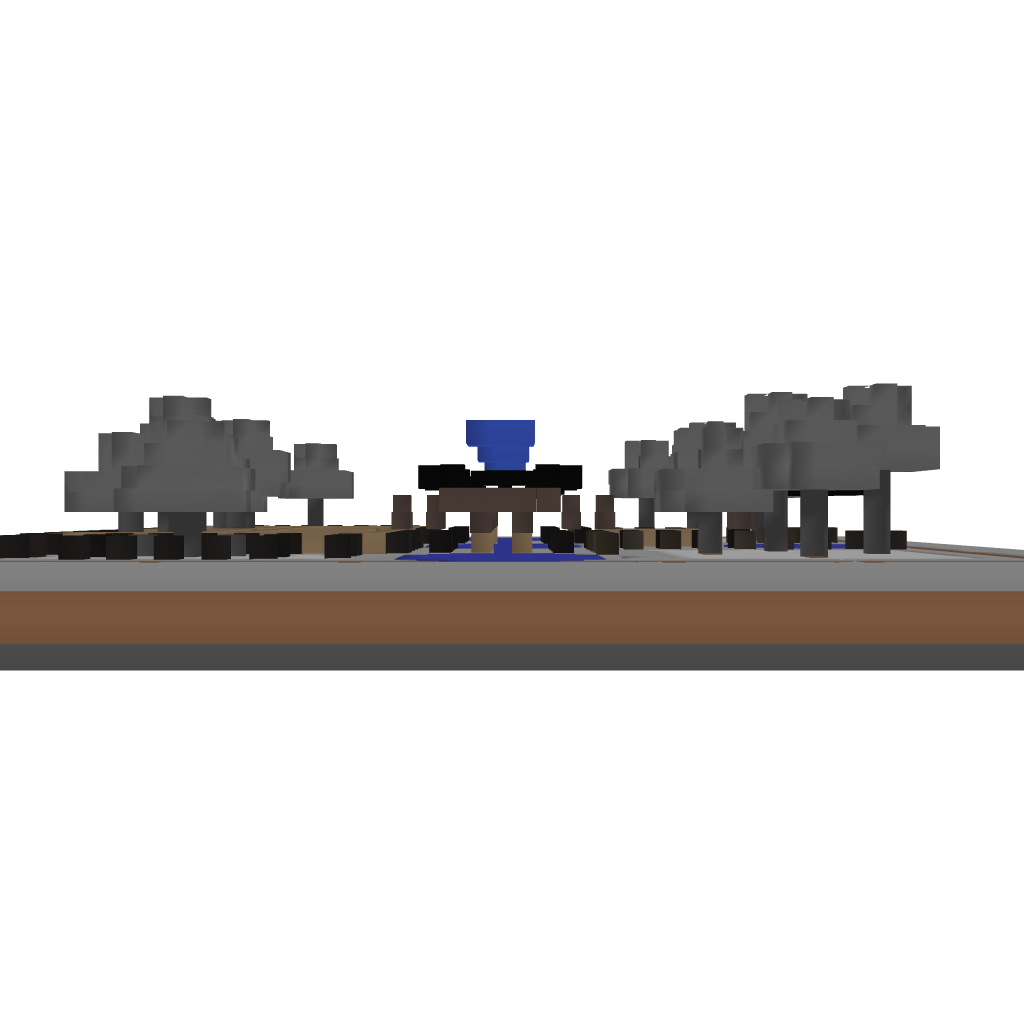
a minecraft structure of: A Small Main Hub